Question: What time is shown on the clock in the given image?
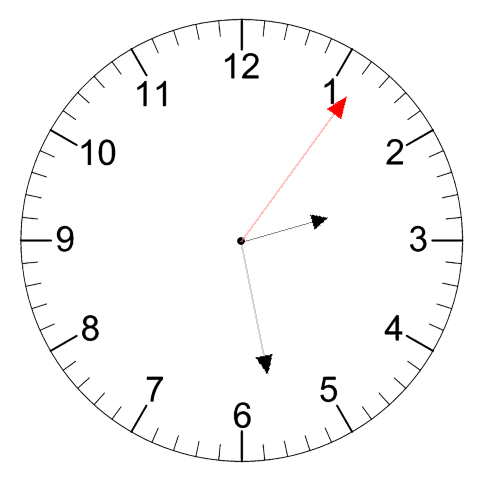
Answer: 02:28:06